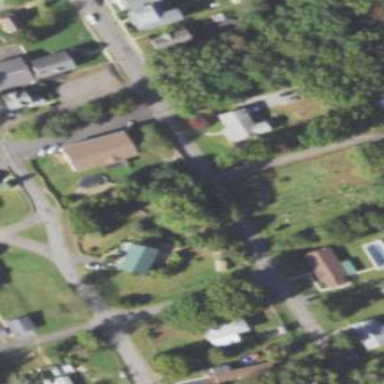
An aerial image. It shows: Cemetery.